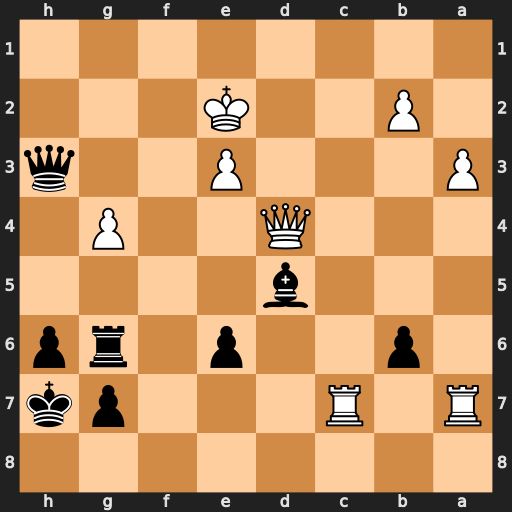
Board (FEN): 8/R1R3pk/1p2p1rp/3b4/3Q2P1/P3P2q/1P2K3/8
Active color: b
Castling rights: -
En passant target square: -
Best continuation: Qg2+ Kd3 Rxg4 Rxg7+ Rxg7 Rxg7+ Qxg7